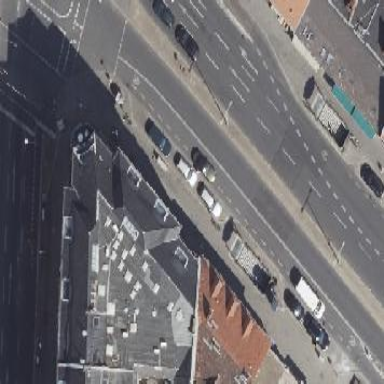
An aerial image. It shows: Street-side parking area with paving stones.